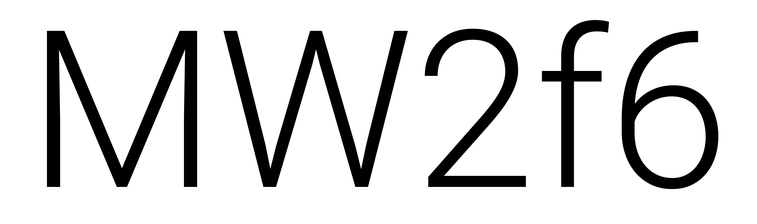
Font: Roboto_Light